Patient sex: F
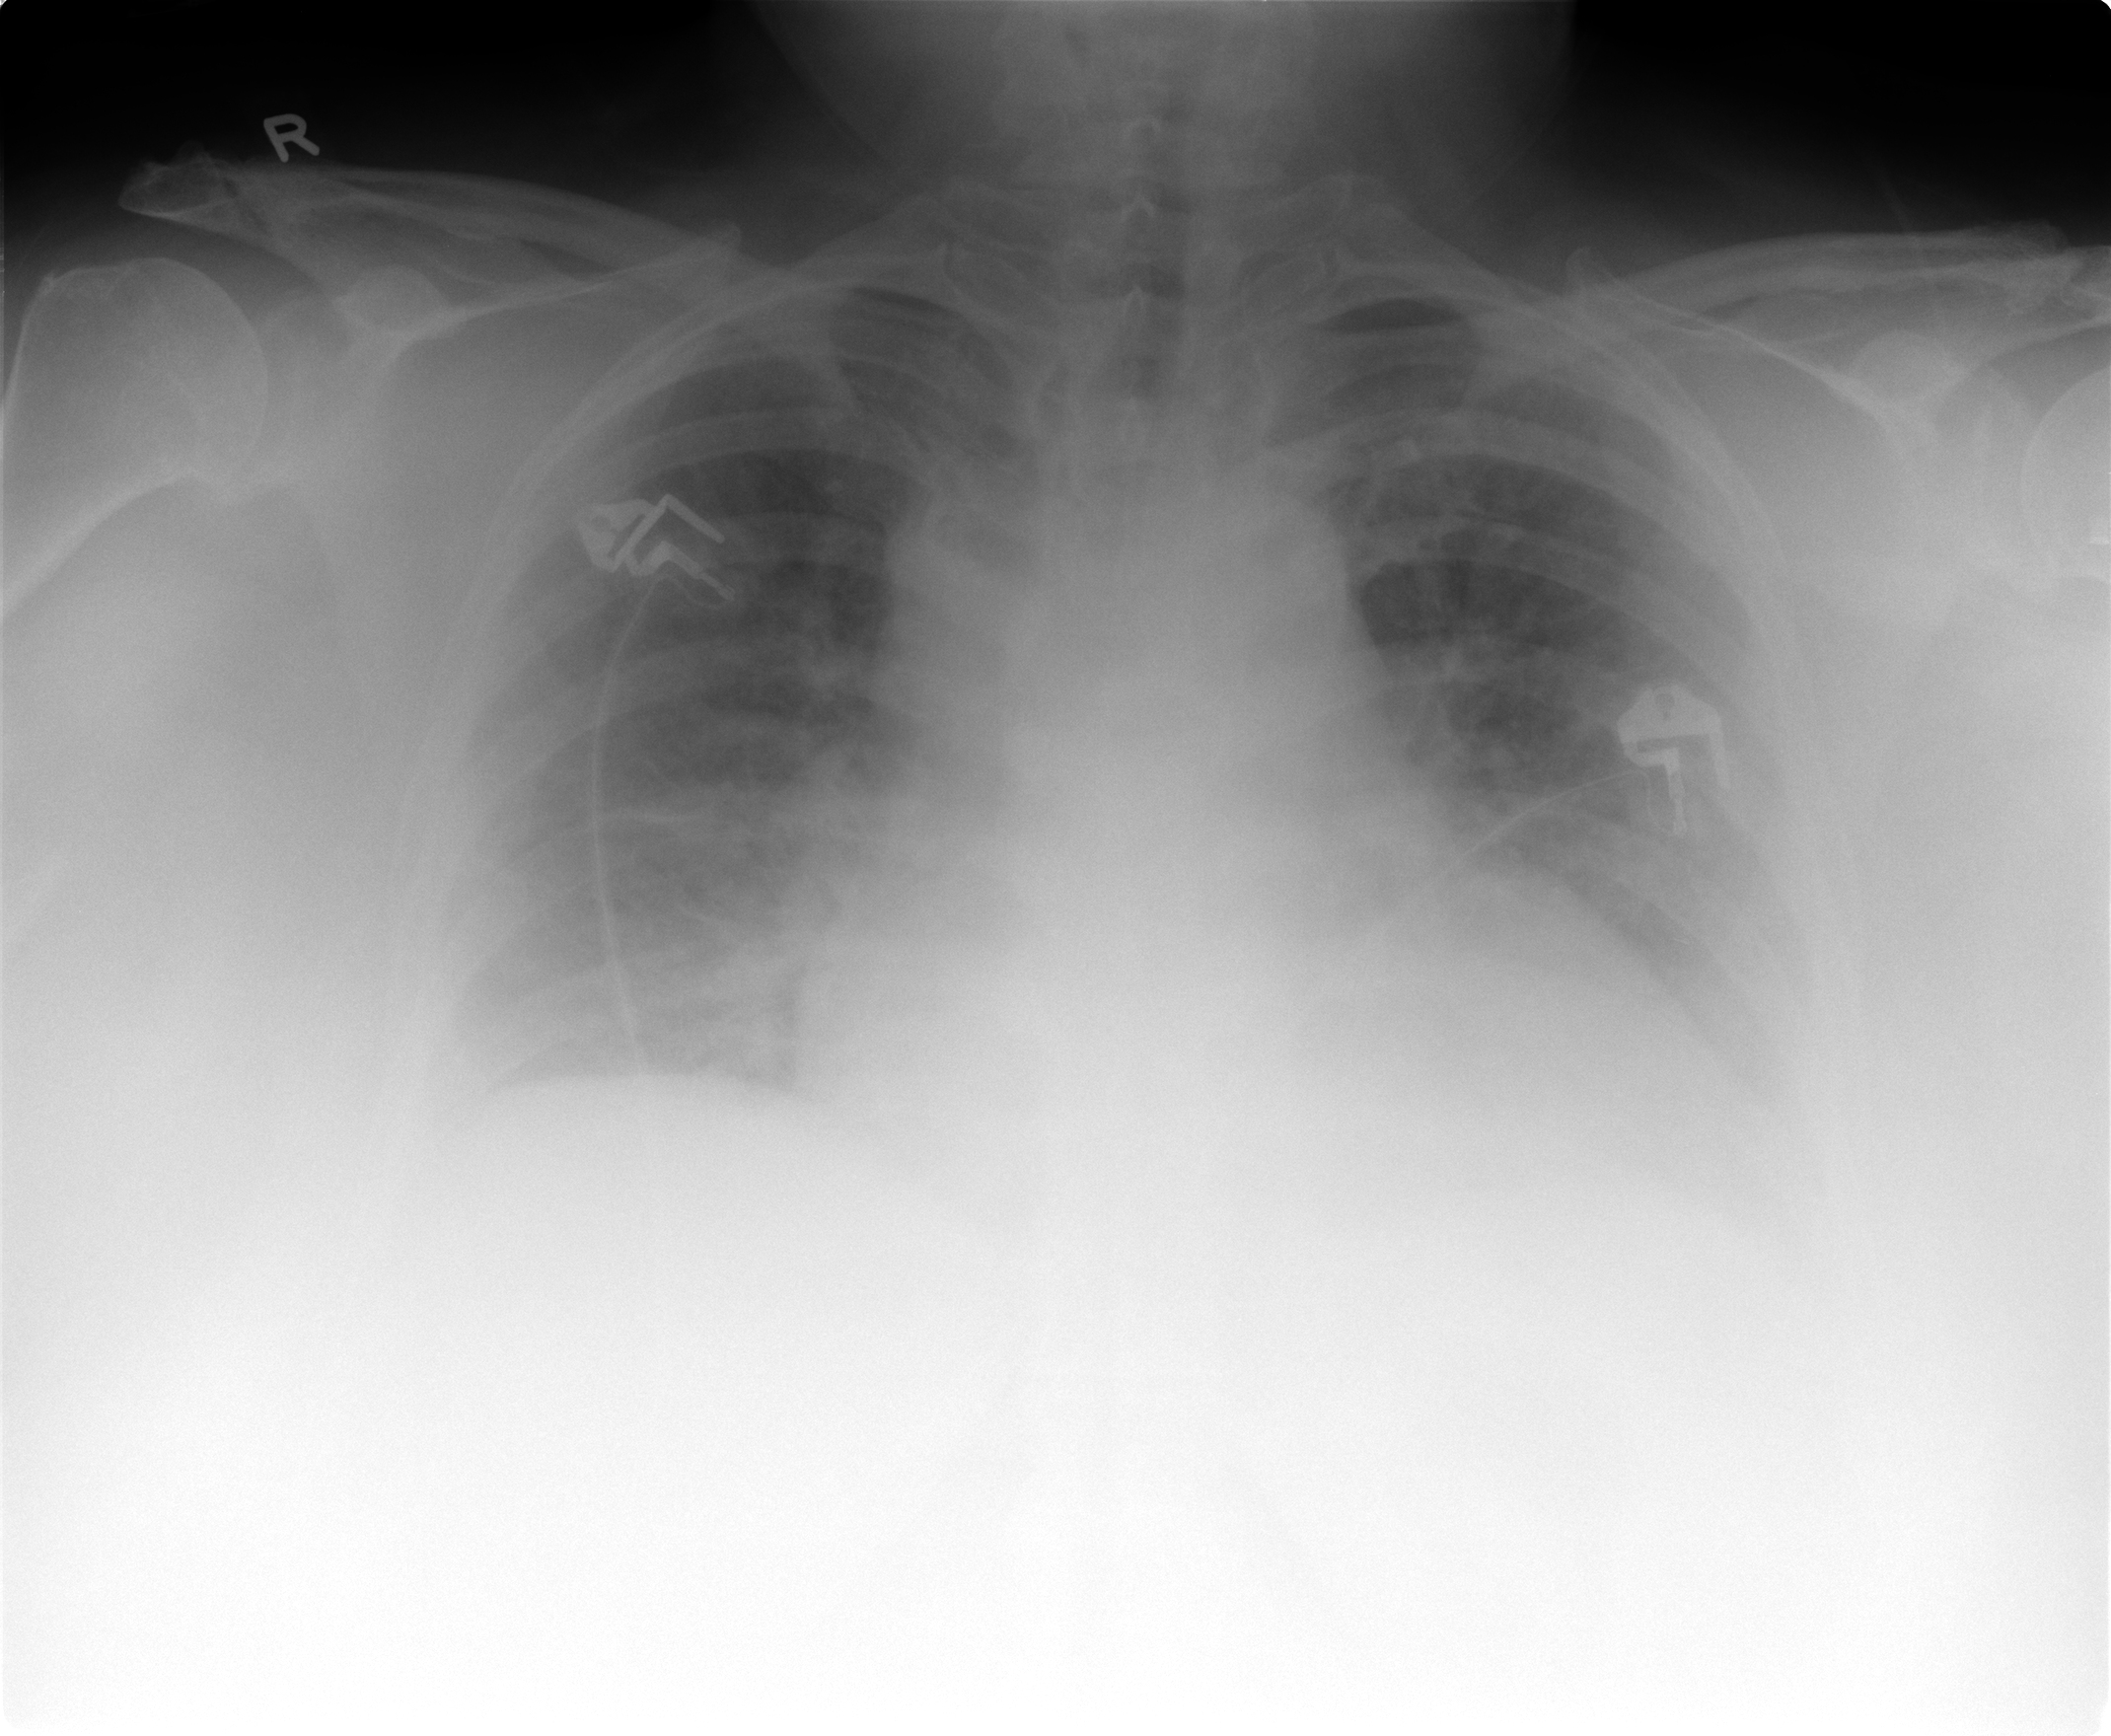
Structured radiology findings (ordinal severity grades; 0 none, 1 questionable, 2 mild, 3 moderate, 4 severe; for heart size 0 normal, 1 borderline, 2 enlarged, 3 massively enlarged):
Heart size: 2
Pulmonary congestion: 2
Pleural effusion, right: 1
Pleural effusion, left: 2
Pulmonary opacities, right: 0
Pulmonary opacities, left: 0
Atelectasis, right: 2
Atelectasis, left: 2